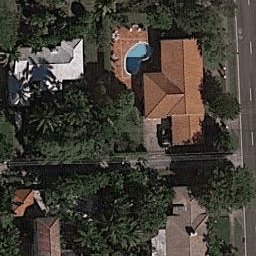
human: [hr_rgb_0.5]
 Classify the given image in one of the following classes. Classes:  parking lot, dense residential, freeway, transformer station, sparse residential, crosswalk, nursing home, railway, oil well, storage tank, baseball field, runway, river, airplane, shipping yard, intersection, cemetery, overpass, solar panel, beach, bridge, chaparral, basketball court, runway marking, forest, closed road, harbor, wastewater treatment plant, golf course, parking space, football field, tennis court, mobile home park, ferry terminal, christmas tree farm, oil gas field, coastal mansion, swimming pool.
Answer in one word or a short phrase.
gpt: coastal mansion